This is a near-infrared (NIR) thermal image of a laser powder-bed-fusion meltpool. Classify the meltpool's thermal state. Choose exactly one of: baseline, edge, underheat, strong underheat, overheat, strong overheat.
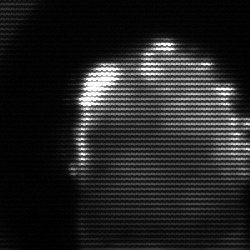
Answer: baseline